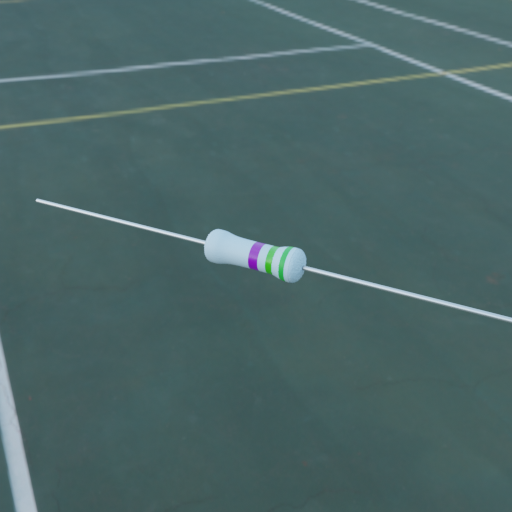
Resistor colour bands (in order): violet, green, green